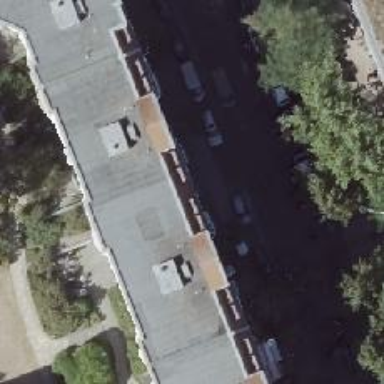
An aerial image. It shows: Driveway tunnel that serves as building passage.